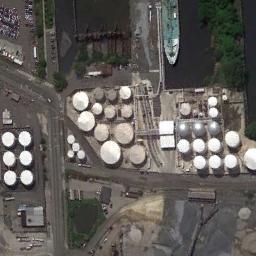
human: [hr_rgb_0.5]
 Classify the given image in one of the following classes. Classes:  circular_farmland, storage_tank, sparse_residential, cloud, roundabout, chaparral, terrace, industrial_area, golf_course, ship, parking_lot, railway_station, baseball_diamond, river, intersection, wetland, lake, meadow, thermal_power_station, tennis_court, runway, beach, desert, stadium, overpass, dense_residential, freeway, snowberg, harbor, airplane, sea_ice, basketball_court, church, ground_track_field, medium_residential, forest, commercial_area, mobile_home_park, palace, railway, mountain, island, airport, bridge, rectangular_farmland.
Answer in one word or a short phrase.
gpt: storage_tank